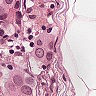
Metastatic tissue present: yes